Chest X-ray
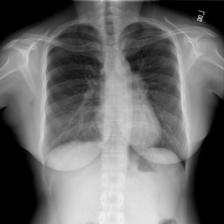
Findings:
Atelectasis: negative
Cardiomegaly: negative
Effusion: negative
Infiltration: negative
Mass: negative
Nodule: negative
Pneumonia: negative
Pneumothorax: negative
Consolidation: negative
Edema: negative
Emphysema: negative
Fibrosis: negative
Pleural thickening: negative
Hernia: negative